Field crop: maize
Growth stage: 2
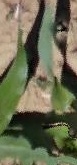
Species: maize